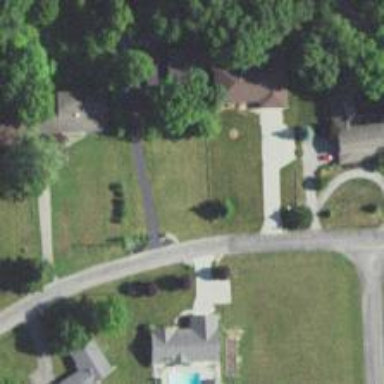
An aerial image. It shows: Driveway.